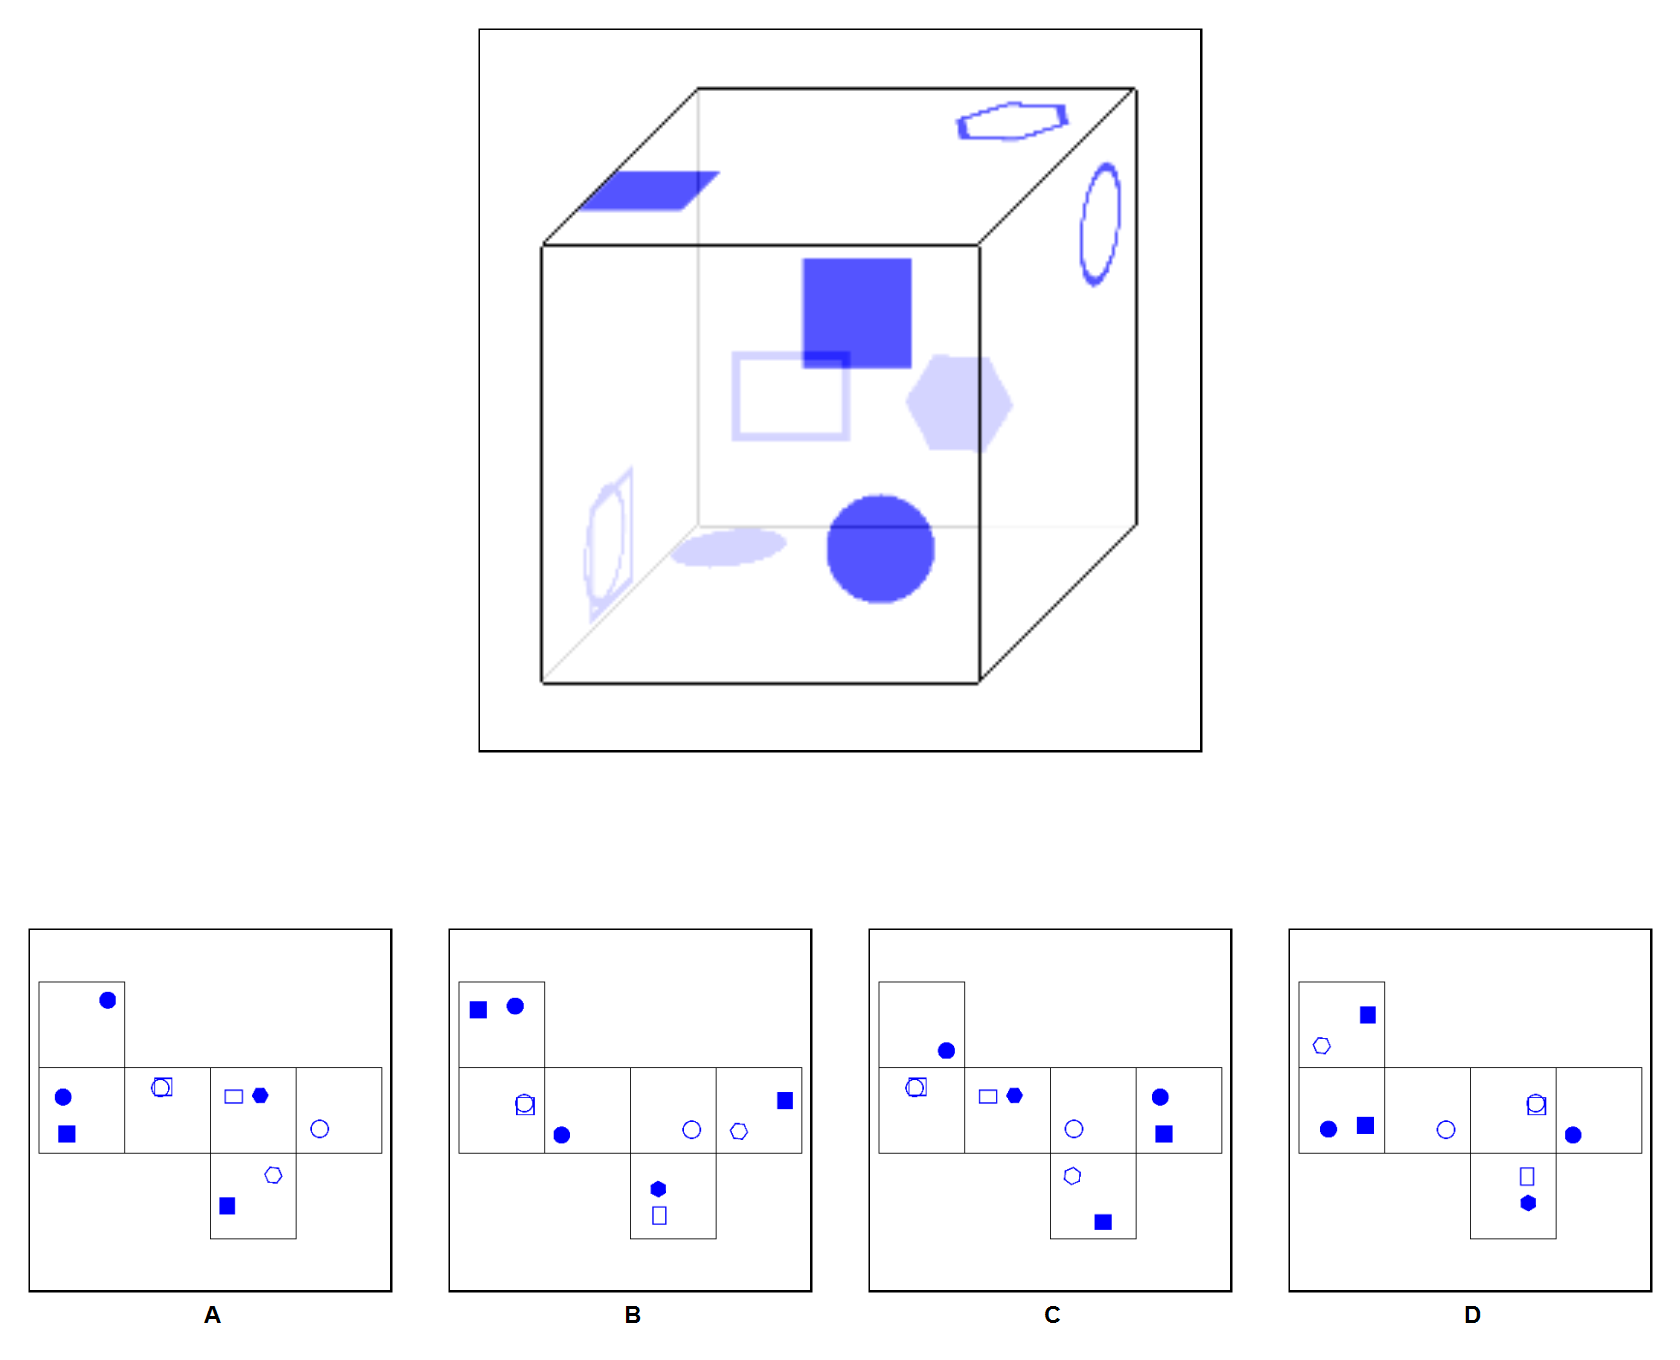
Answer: D